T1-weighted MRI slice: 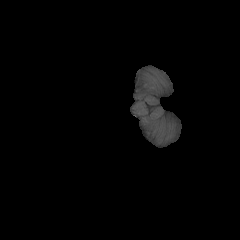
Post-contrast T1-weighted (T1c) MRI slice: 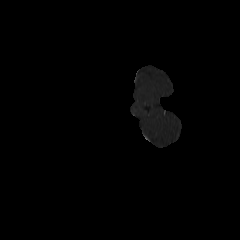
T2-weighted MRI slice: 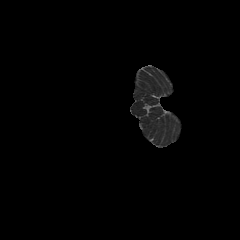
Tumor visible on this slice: no